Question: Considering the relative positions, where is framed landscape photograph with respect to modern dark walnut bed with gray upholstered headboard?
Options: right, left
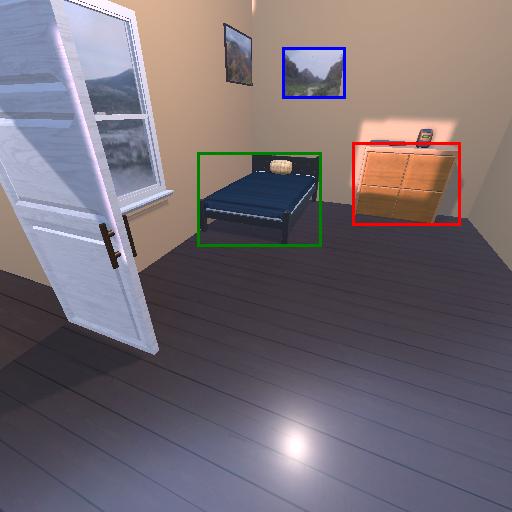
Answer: right